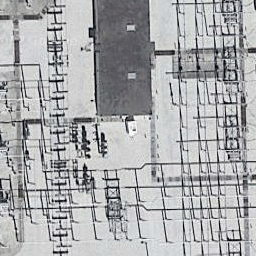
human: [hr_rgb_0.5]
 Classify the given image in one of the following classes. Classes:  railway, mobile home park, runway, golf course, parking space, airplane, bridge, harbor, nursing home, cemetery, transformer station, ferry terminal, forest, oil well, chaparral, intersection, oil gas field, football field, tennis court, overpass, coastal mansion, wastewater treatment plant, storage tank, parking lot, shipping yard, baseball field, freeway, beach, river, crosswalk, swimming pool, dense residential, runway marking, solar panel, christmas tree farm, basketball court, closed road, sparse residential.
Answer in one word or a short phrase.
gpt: transformer station